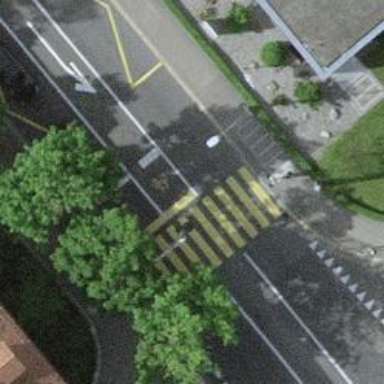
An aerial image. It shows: Road with traffic signals.